Question: I have a text area in my contact form, nothing too special:
'''
<textarea class="txb_message" id="txb_message" name="txb_message" placeholder="What would you like to talk about?"></textarea>
'''
But the text doesn't align in the text area as it does in the text boxes above it, and I'm not sure why.

Thanks!
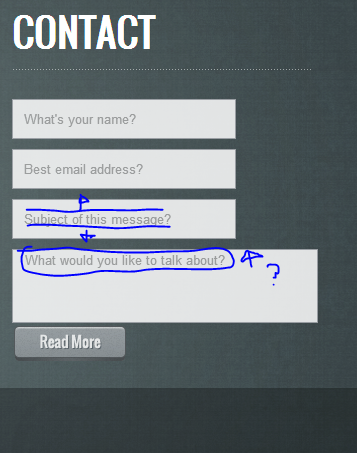
Answer: Add 'padding-top'
'''
.txb_message {
padding-top: 10px;
}
'''